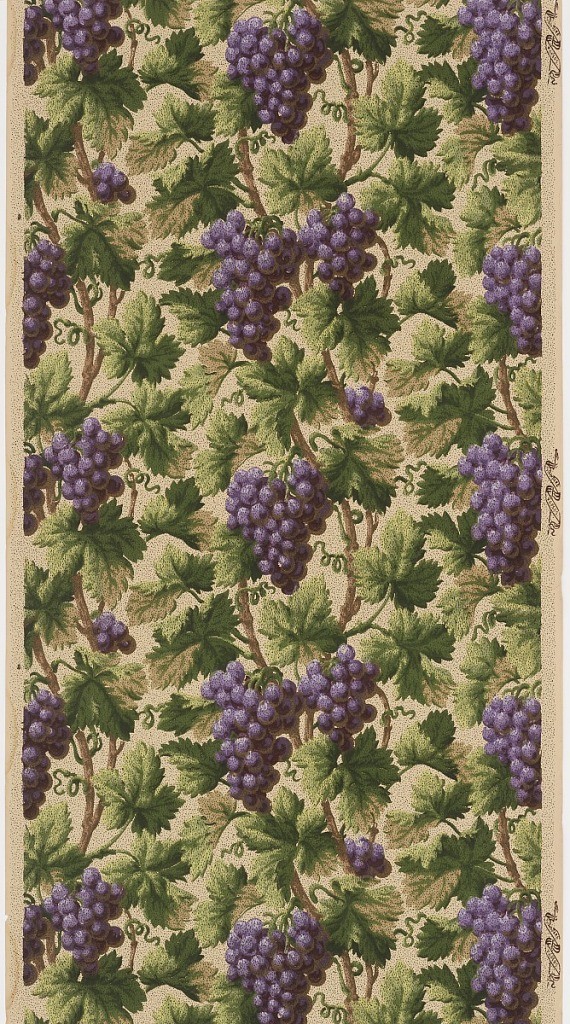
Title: Sidewall
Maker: Standard Wall-Paper Company, Standard Wall-Paper Company, Sandy Hill, New York
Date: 1905–1915
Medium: Machine-printed paper
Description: Large bunches of purple grapes, hanging on very dense vine and foliage background. For dining rooms.